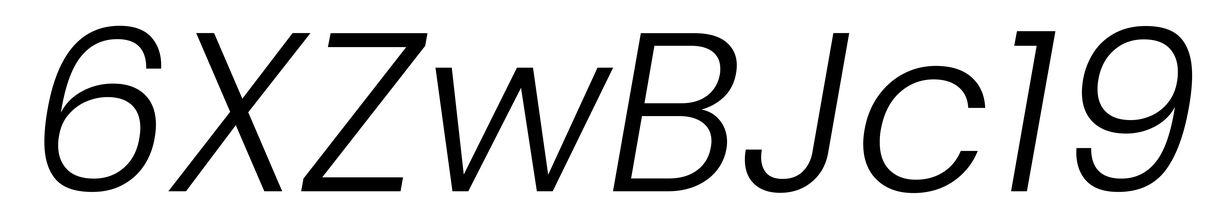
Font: Poppins-LightItalic